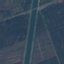
Land use / land cover class: River